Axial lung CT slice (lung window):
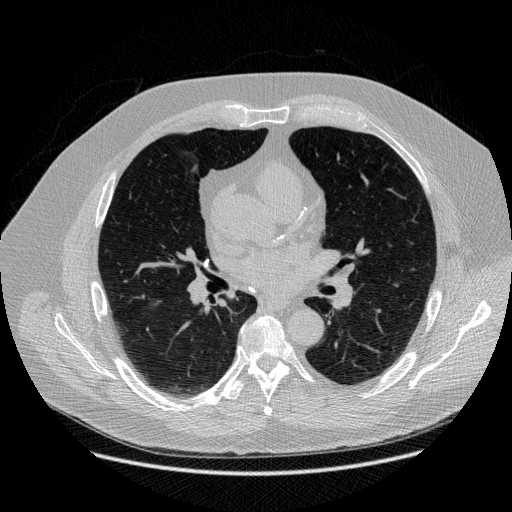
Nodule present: no